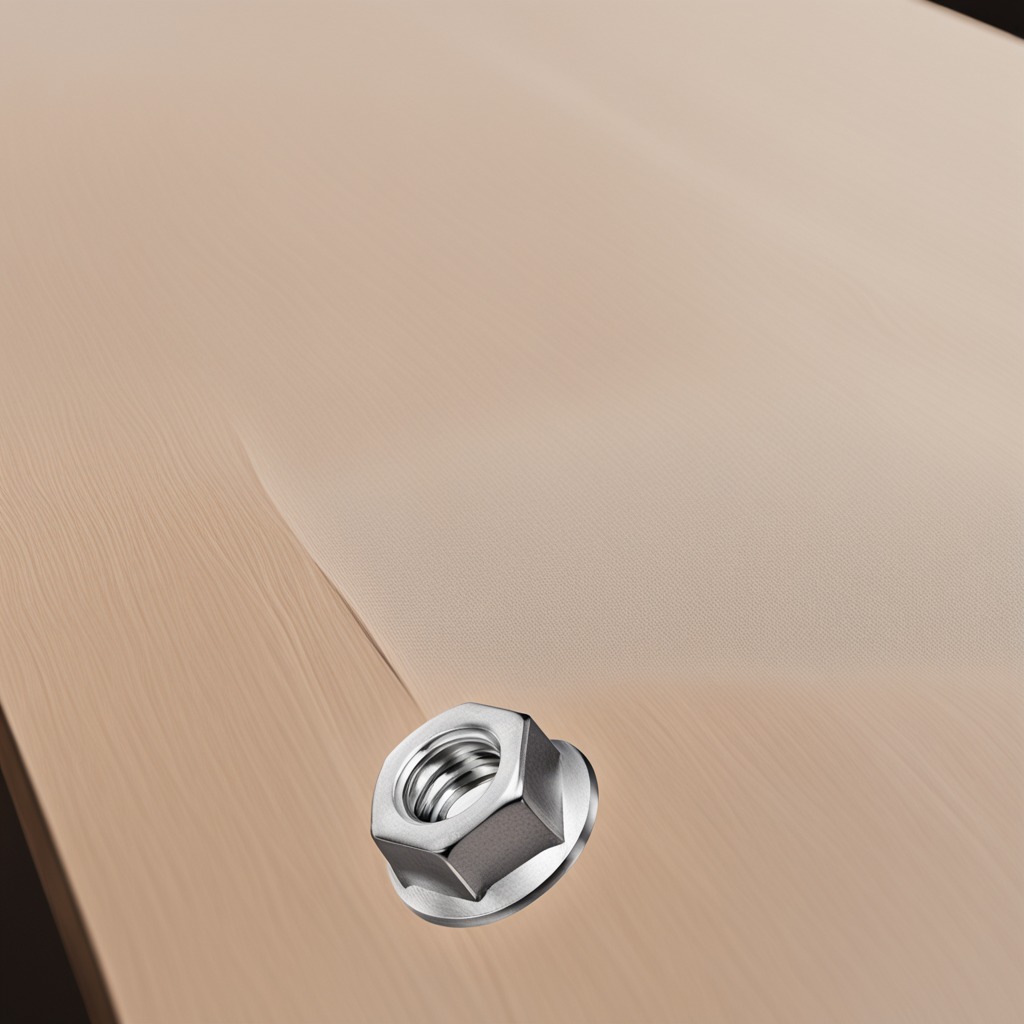
A metal nut lying on a wooden table in an outdoor workshop during daytime bright natural light soft shadows worn but beneath the cloth.